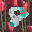
Label: 8